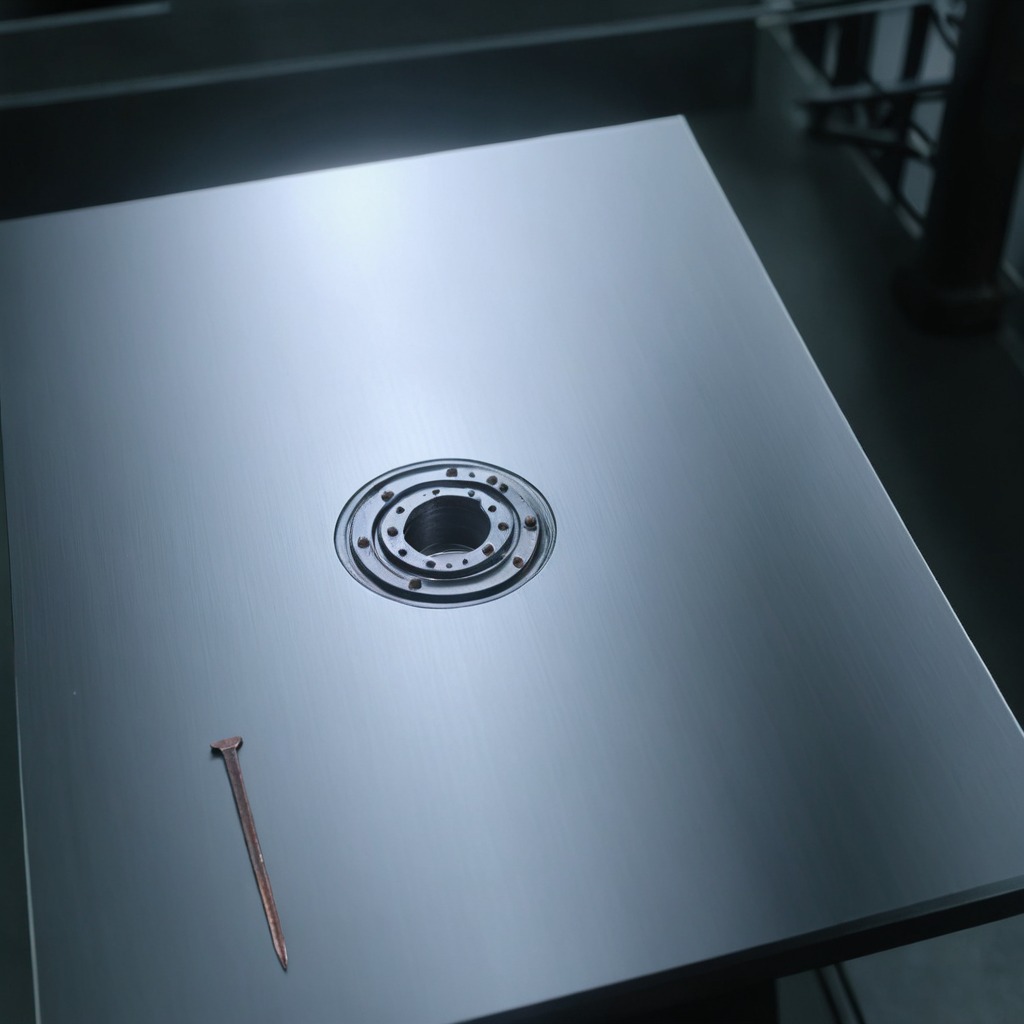
An iron nail is lying on the metal table in a machine shop under fluorescent lights.